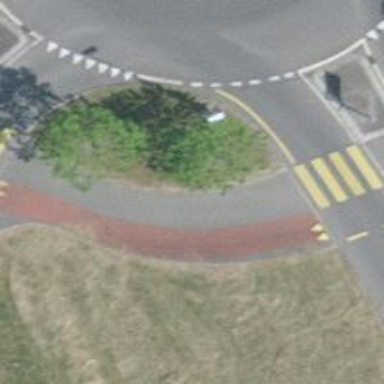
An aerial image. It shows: Footway located on traffic island.